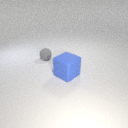
small gray rubber sphere to the left of large blue rubber cube